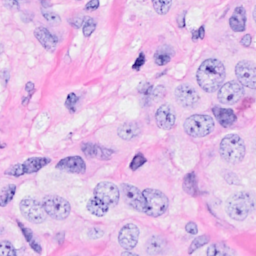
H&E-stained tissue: Breast